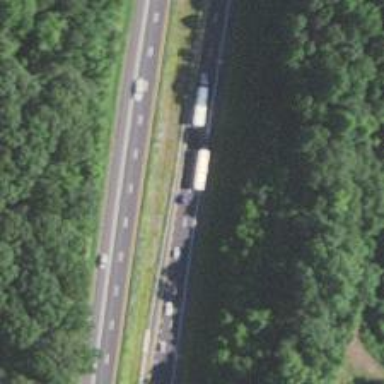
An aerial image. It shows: Asphalt motorway.